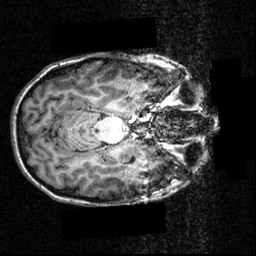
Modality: T1w
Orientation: axial
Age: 23
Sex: female
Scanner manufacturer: siemens
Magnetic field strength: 3.951 T
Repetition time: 1.5 s
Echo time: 0.00335 s